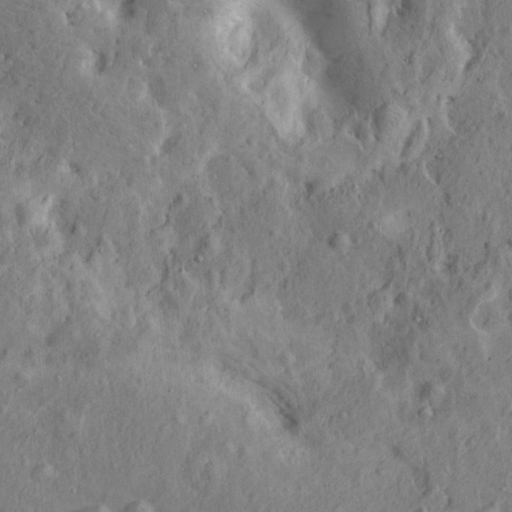
Classes present: Background, Cone